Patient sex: M
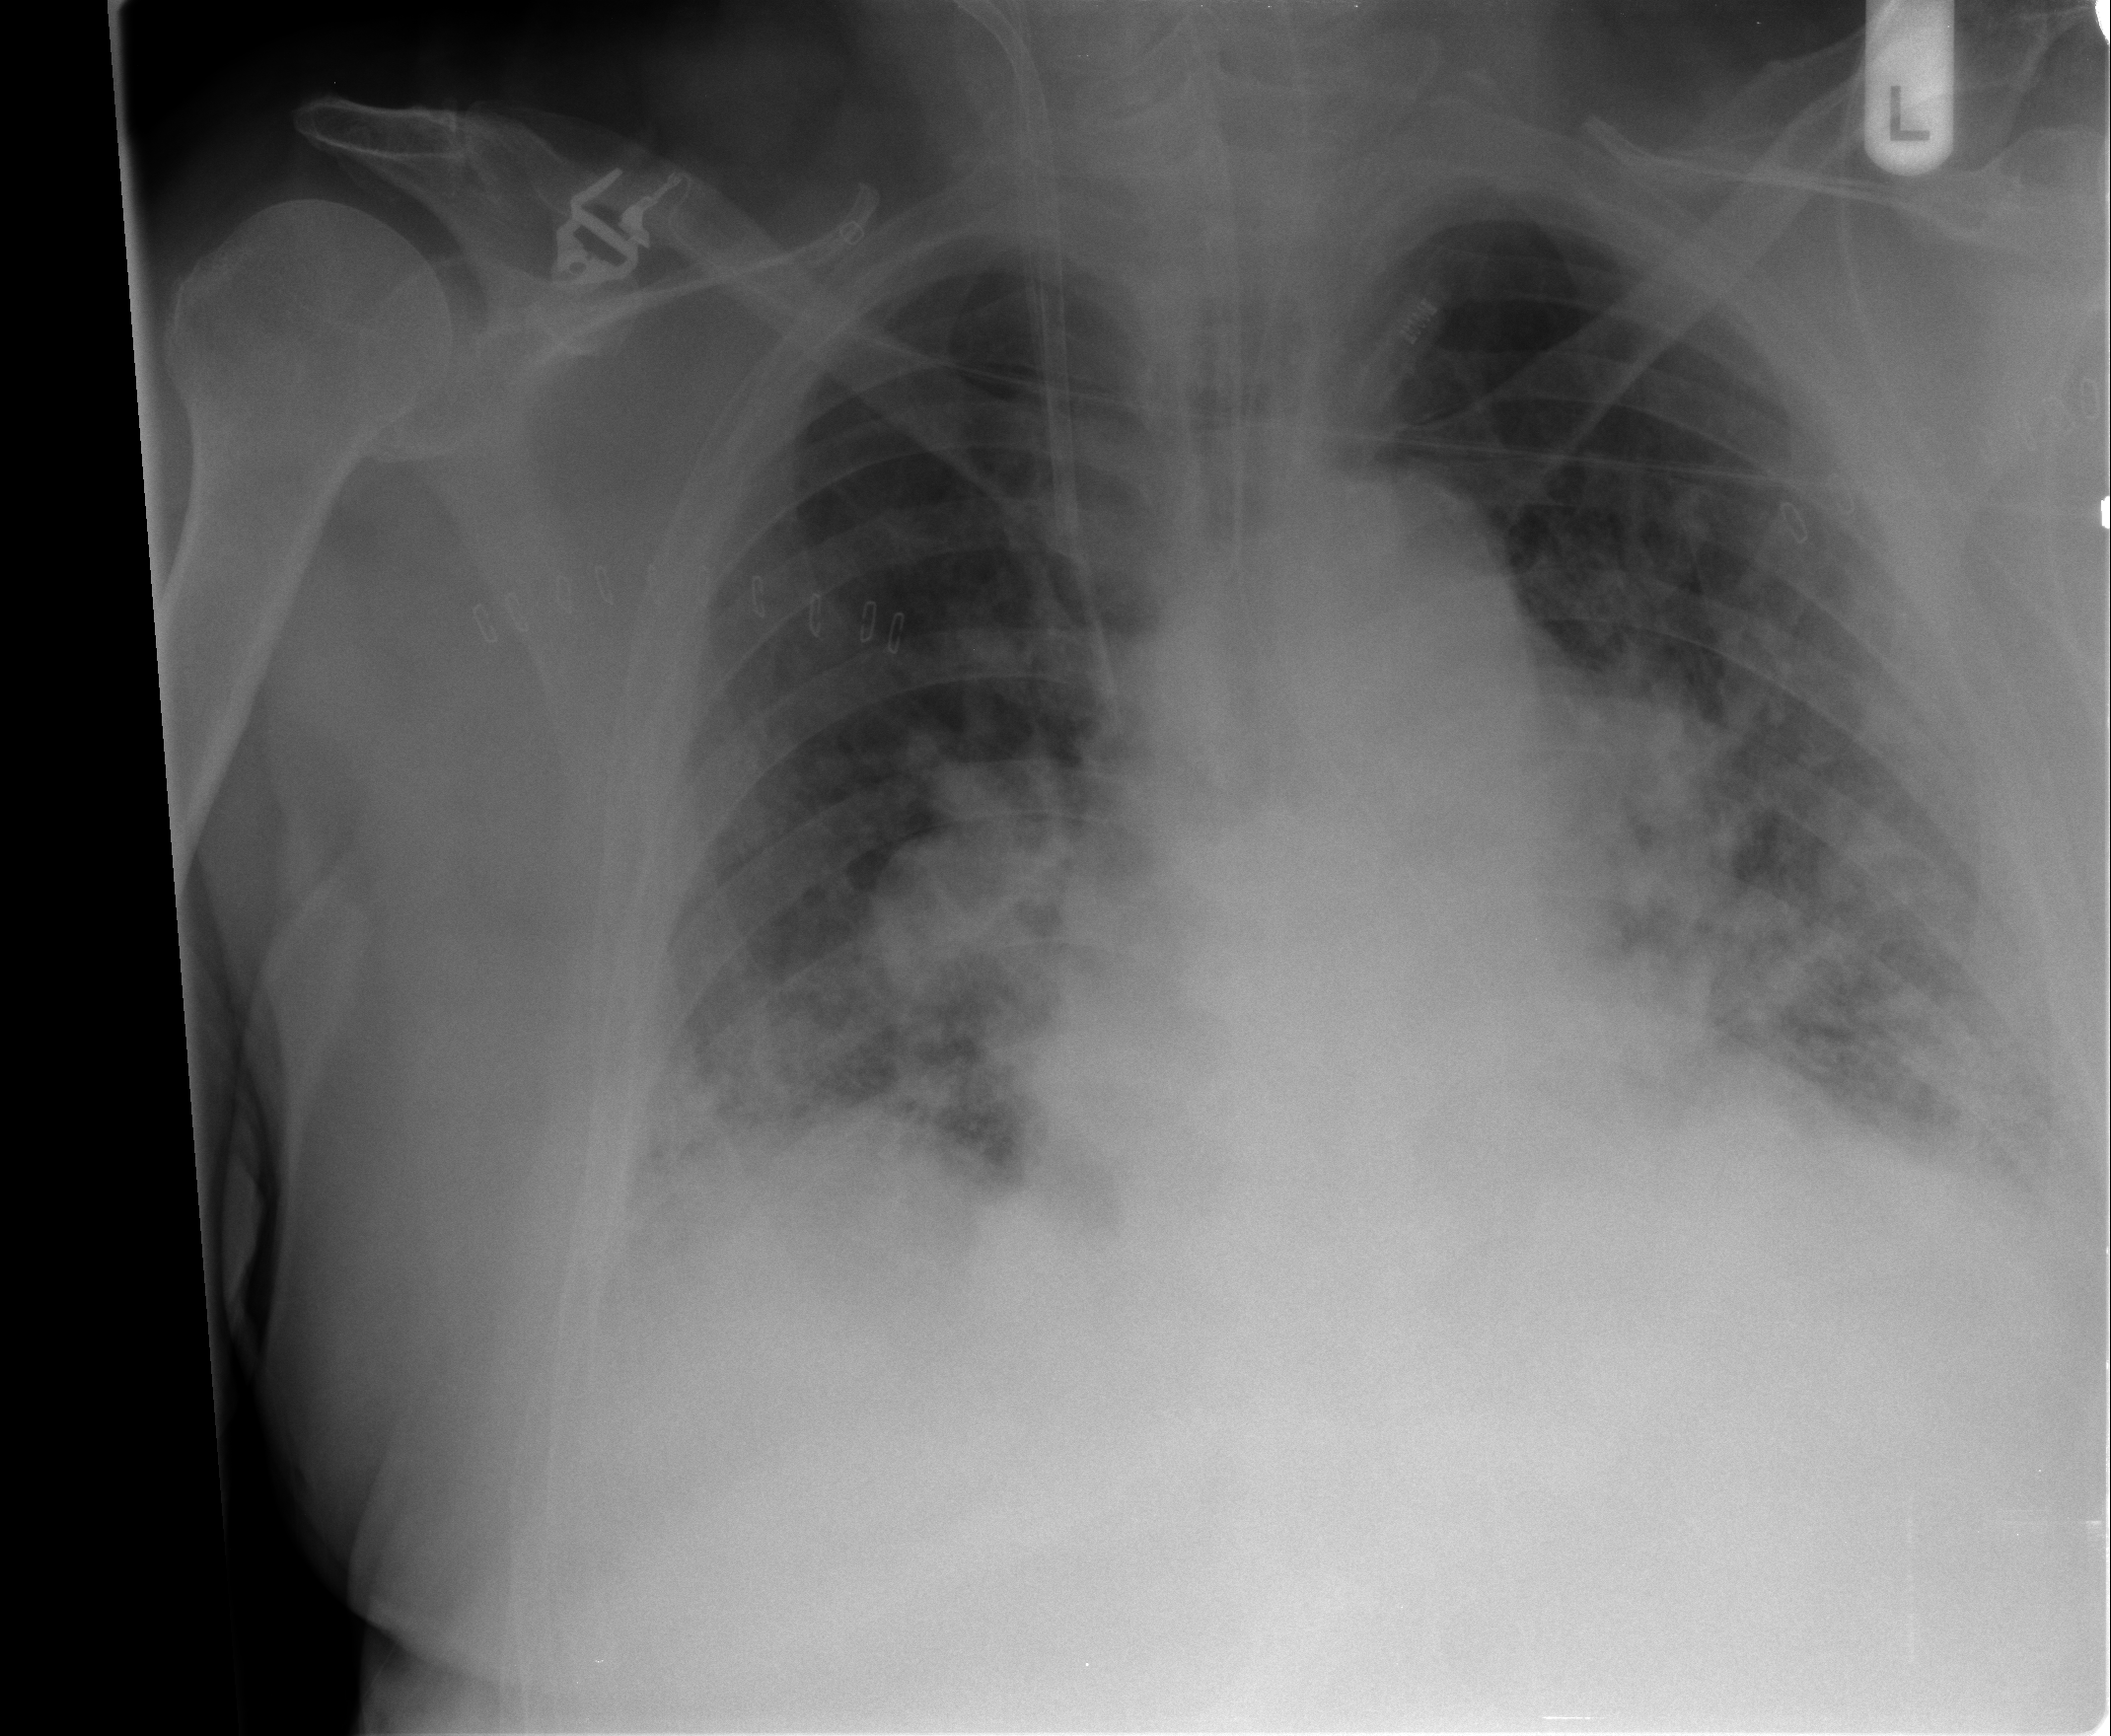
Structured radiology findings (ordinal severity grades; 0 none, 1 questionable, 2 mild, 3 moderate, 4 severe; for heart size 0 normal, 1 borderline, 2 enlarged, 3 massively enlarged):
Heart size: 0
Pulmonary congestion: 3
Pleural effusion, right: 2
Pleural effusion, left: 2
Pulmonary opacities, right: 3
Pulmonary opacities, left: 3
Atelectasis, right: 2
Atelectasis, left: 2